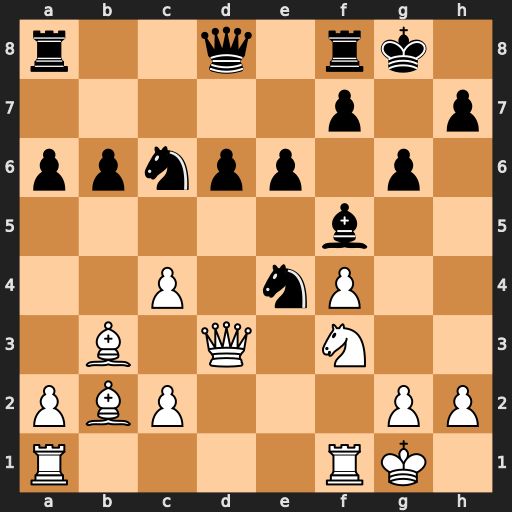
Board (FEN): r2q1rk1/5p1p/ppnpp1p1/5b2/2P1nP2/1B1Q1N2/PBP3PP/R4RK1
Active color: w
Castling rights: -
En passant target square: -
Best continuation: g4 Nc5 Qc3